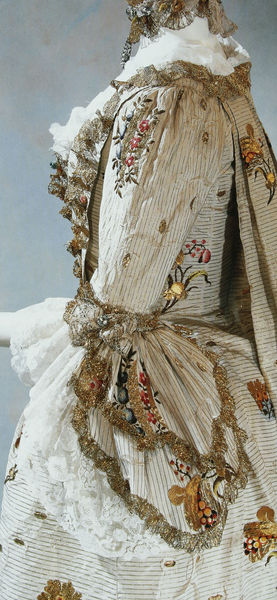
Titel: Kleid (Robe à la francaise) - Detail
Standort: Kyoto (Japan)
Institution: Kyoto Costume Institute
Schlagwörter: blau, blätter, umhang, weiß, ocker, blumen, braun, elegant, frau, grau, hell, kleid, orange, profil, schmuck, blüte, blüten, dame, rosen, rot, beige, hochformat, mode, muster, rock, arm, band, barock, falten, kleidung, kragen, spitze, stehen, ärmel, bestickt, gold, kostüm, stickerei, stoff, adel, blatt, borte, rokoko, schulter, schärpe, schleppe, taille, japan, seitlich, modell, tüll, bordüre, detail, floral, ornamente, seitenansicht, gestreift, streifen, robe, überwurf, edel, rüschen, abendkleid, foto, fotografie, photographie, gemustert, seite, quer, puppe, sommerkleid, photo, geblümt, tageskleid, detaill, leicht, besatz, stickereien, golden, teuer, gewebe, bänder, textil, applikation, objekt, applikationen, schutz, turnüre, schlepper, prunkvoll, verierung, gewandt, auschnitt, seitlcih, kyoto, halbarm, goldstickerei, frauenkleidung, damenkleidung, golfäden, kyoto institute, rüscen, stikcerei, bestetzt, halsschmuck#